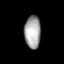
Tissue: prostate
Cell type: T cells
Senescence score: 0.3049
Nuclear area (px): 525
Mean DAPI intensity: 163.741